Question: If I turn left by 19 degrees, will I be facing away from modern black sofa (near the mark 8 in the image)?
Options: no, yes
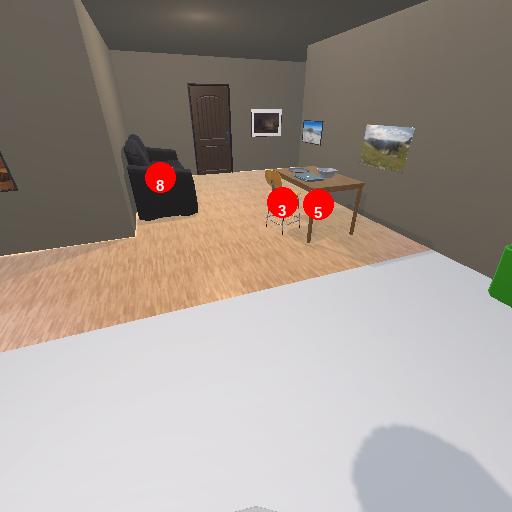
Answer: no